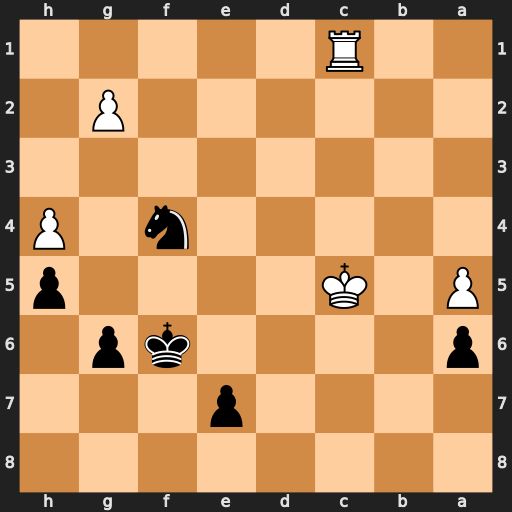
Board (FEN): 8/4p3/p4kp1/P1K4p/5n1P/8/6P1/2R5
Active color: b
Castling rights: -
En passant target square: -
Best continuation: Nd3+ Kd4 Nxc1